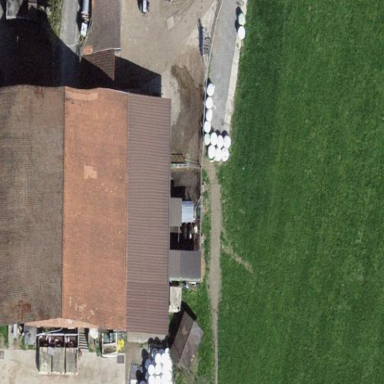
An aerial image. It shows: Farmyard area.